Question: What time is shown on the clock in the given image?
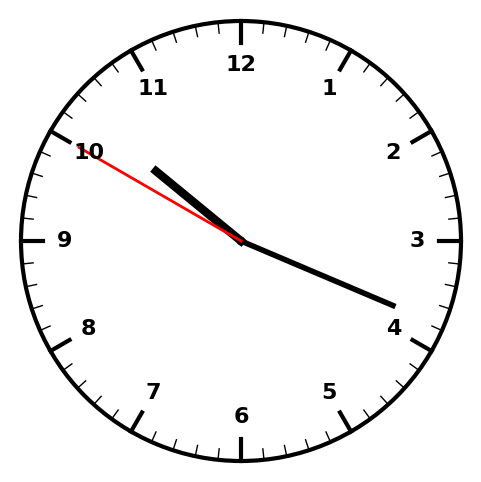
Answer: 10:18:50